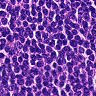
Metastatic tissue present: no